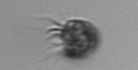
Label: Ciliophora